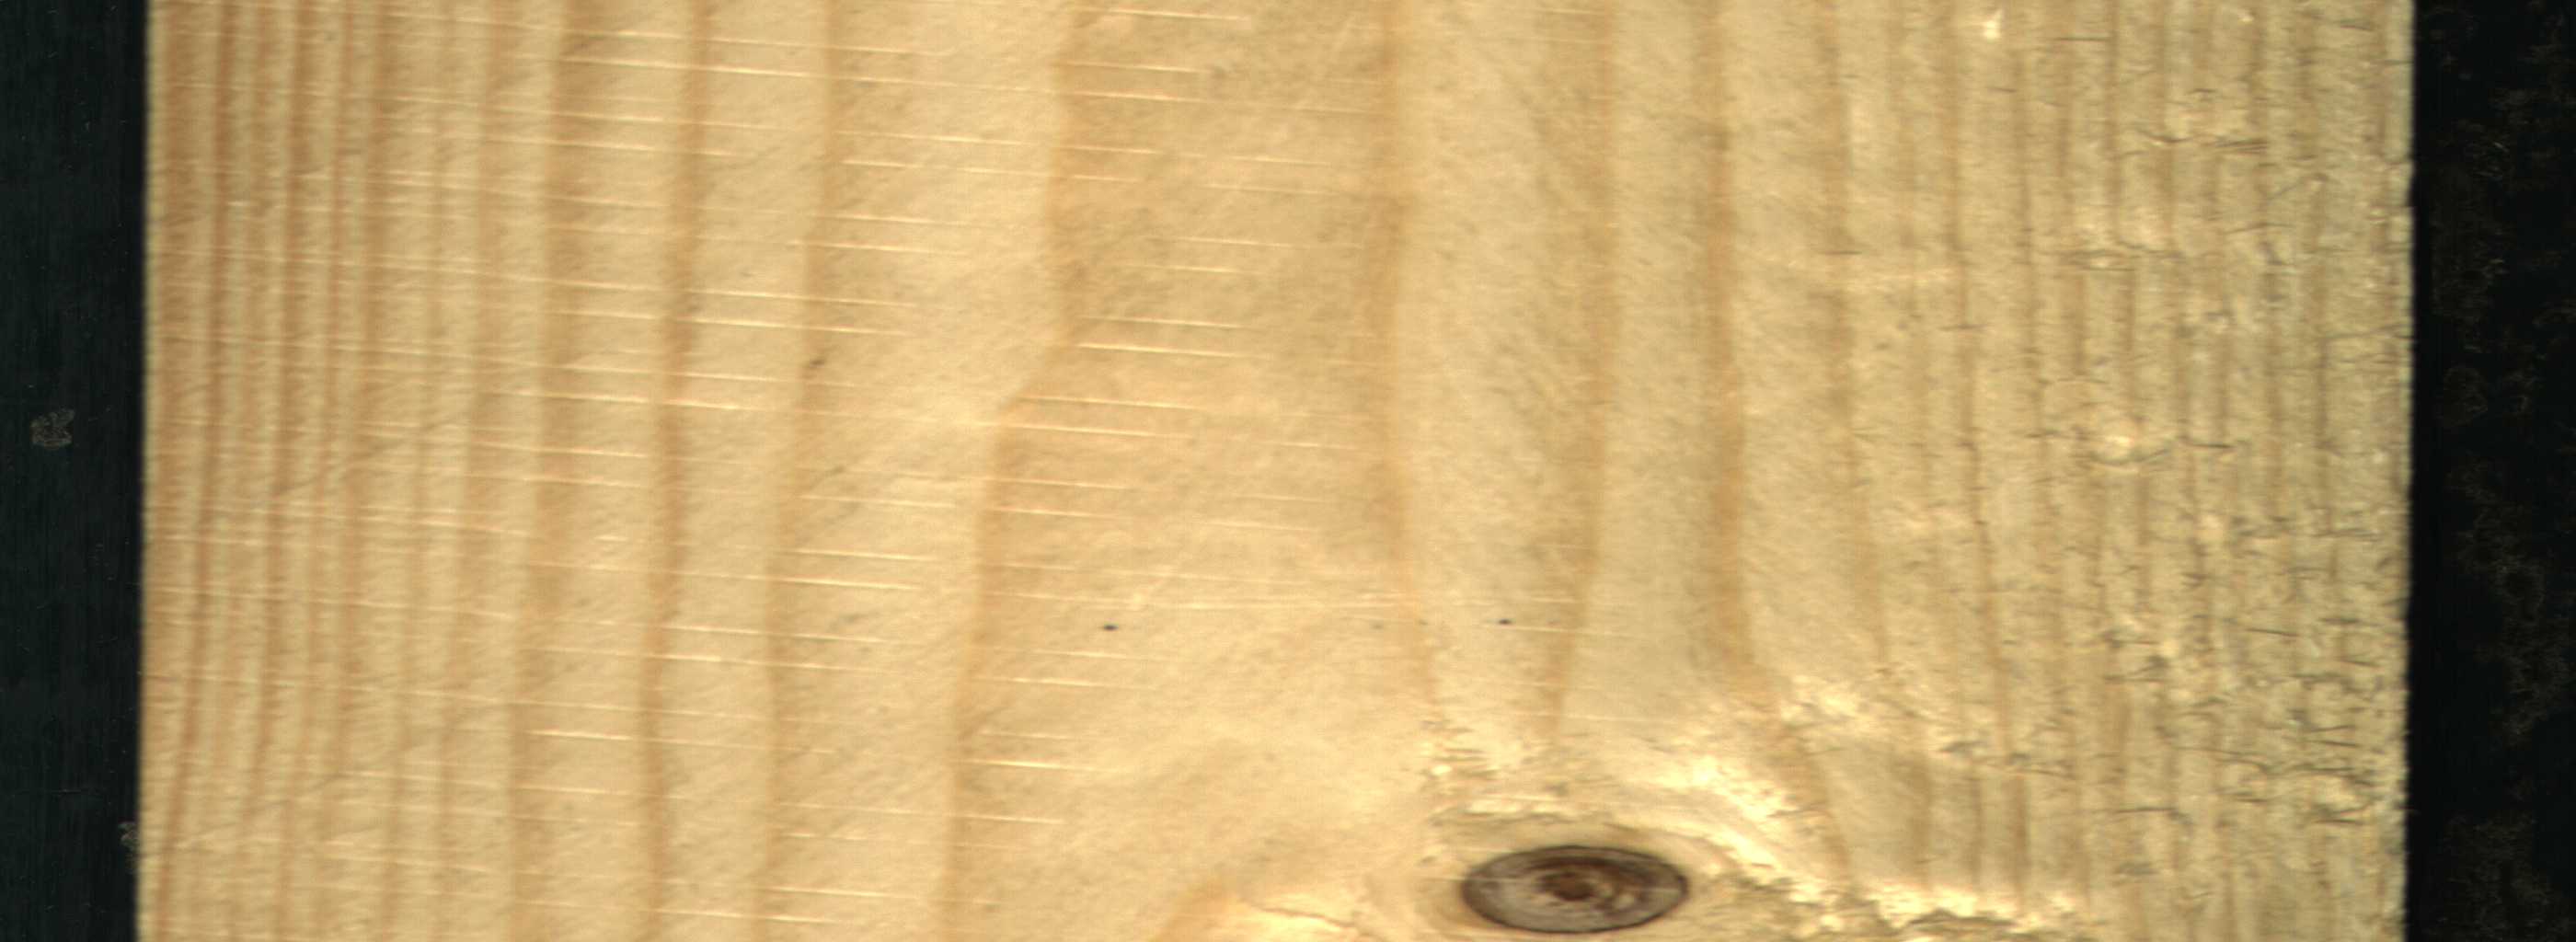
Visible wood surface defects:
Live_Knot